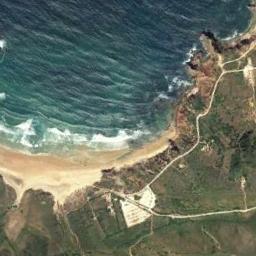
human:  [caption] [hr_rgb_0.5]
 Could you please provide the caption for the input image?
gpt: The type of beach is rocky coast, And the sand on the beach is khaki and the land next to the beach is covered with some green plants .

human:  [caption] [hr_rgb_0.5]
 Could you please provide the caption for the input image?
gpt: The green sea and rugged mountains and meadows by the beach .

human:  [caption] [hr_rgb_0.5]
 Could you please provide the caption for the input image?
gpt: The beach is made up of light blue seawater, Yellow coast and green farmland .

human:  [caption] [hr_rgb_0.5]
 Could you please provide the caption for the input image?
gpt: The waves were slapping the beach .

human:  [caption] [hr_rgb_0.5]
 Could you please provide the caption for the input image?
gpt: The grass beside the littoral is divided into sections by the dirt road .